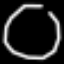
Label: octagon